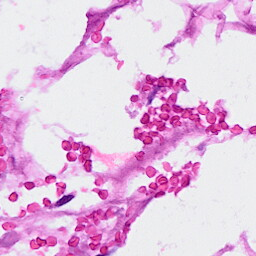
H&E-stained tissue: Breast